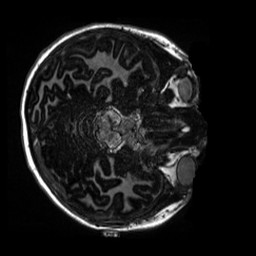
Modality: MP2RAGE
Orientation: axial
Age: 11
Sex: female
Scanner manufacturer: siemens
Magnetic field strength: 3 T
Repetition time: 4 s
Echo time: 0.00303 s